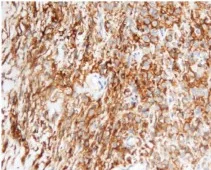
Histopathological staining of the puncture biopsy specimen from the upper lobe of the right lung showed the following results: PCK(-), EMA(focal+), Vim(+), Ki67(+, 60%), S-100(-), CD35(-), CD21(-), CD23(-), CD(scattered+), CD20(-), CK5/6(-), P63(-), CD56(scattered+), Syn(-), P40(-), CK7(-), Napsin A(-), TTF-1(-), ALK(-), AR(focal +), CD30(-), CK8/18(-), Mum-1(-), MyoD1(-), SATB2(+), PD-L1(+, TPS = 80%), CD8(+), CD4(+), CD25(+), Foxp3(-). (E) PD-L1(+, TPS = 80.
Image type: pathology (immunostaining)